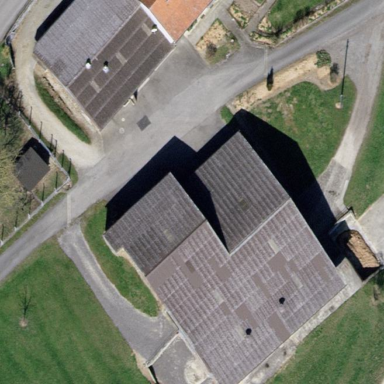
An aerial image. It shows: Farmyard in rural farm setting.